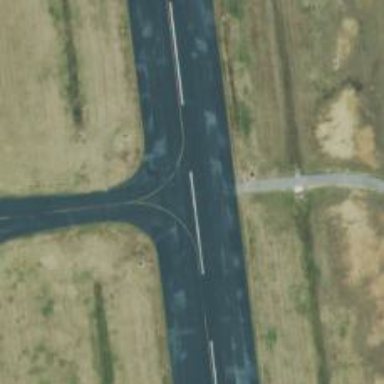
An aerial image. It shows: Runway surface made of asphalt at airport.